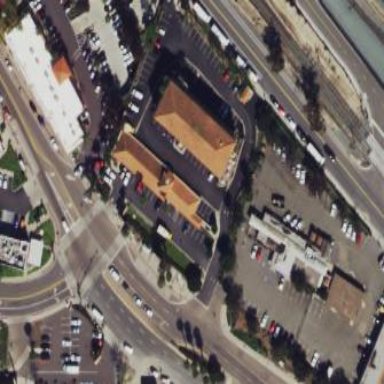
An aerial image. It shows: Commercial area.